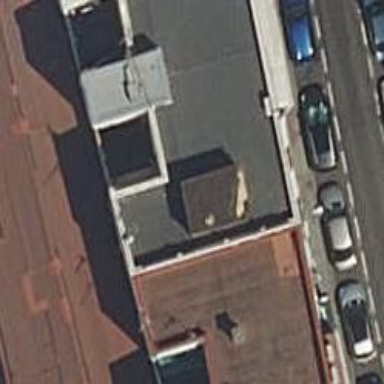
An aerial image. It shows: Restaurant.